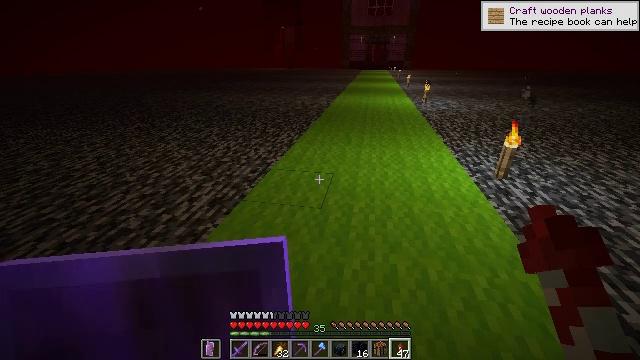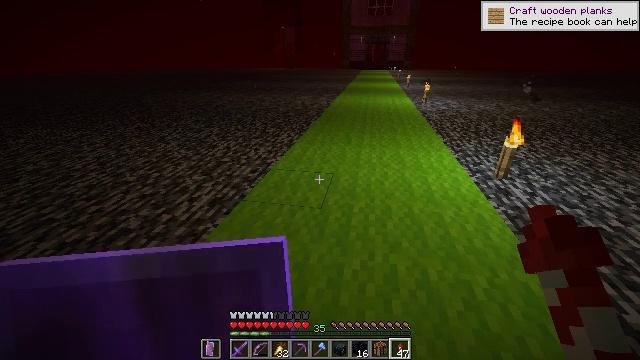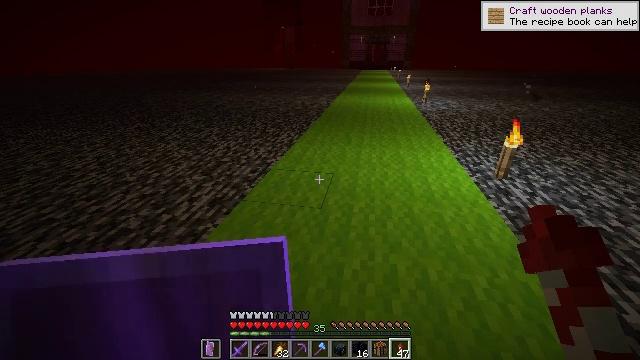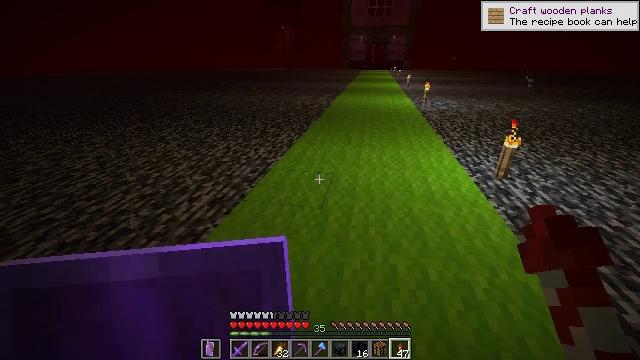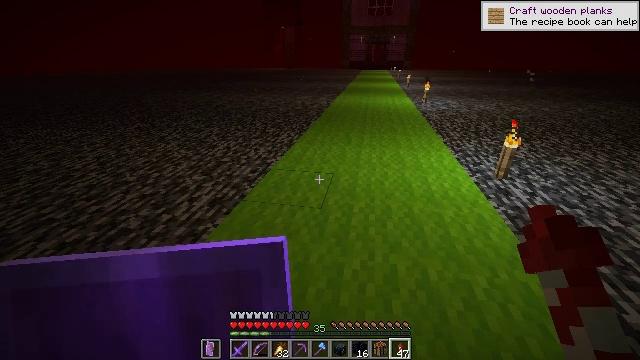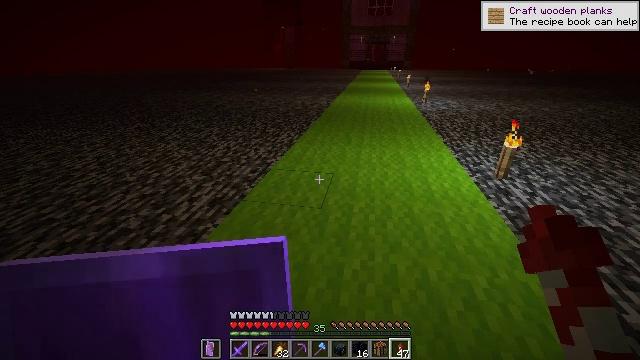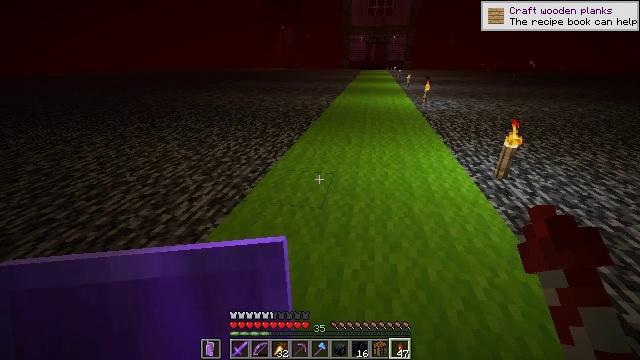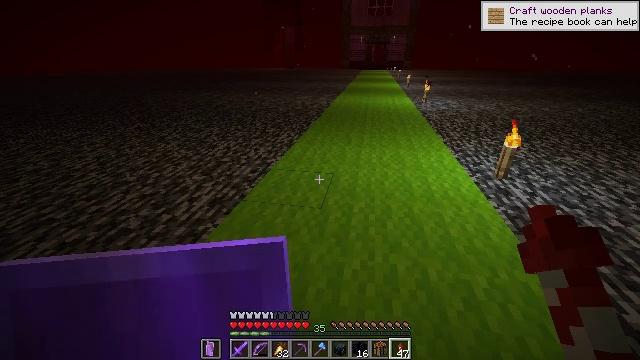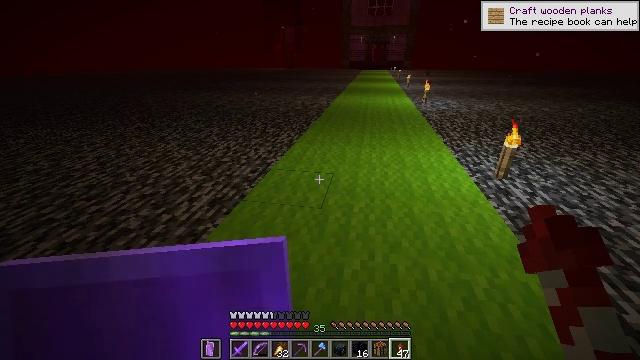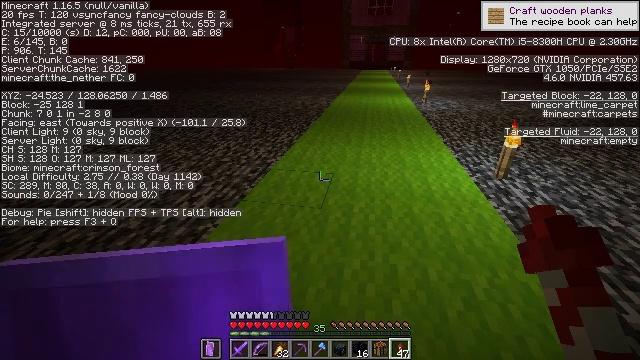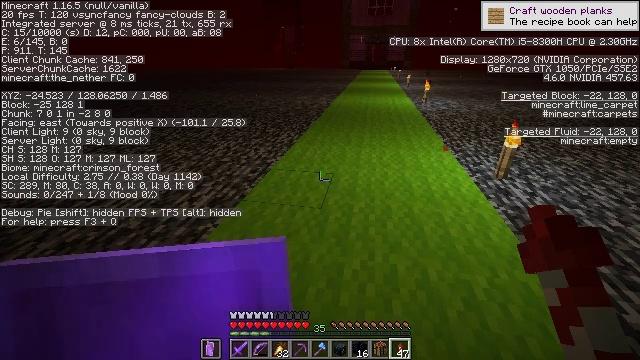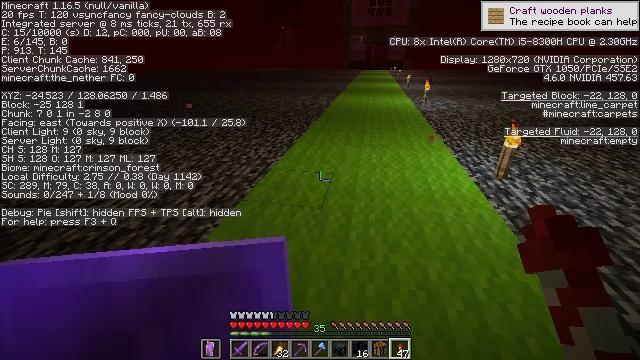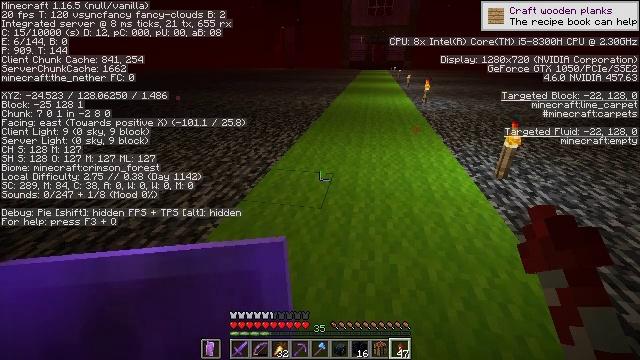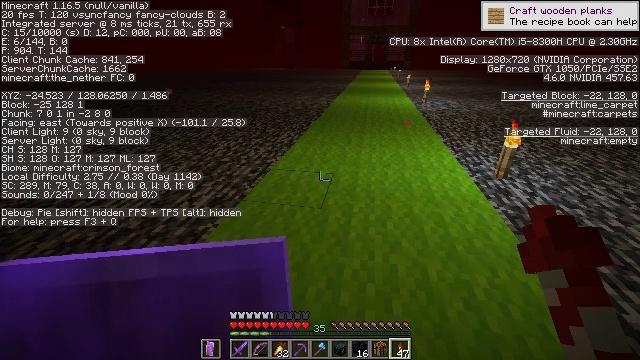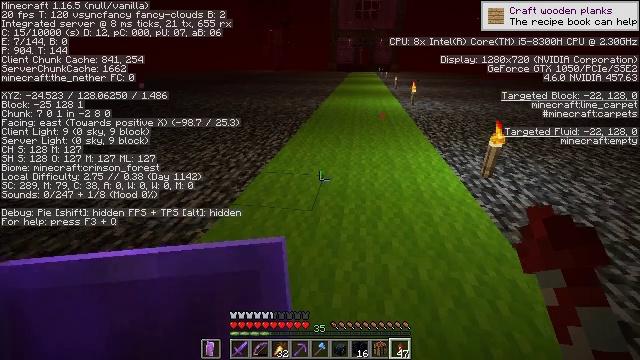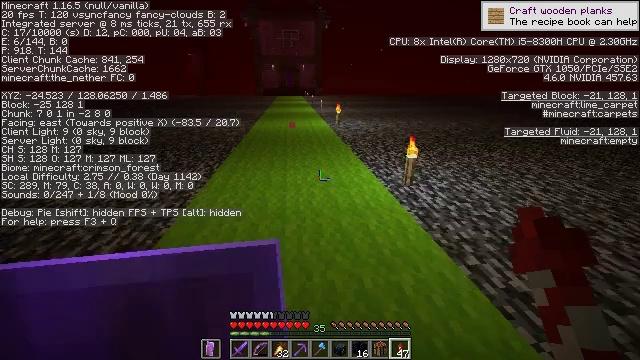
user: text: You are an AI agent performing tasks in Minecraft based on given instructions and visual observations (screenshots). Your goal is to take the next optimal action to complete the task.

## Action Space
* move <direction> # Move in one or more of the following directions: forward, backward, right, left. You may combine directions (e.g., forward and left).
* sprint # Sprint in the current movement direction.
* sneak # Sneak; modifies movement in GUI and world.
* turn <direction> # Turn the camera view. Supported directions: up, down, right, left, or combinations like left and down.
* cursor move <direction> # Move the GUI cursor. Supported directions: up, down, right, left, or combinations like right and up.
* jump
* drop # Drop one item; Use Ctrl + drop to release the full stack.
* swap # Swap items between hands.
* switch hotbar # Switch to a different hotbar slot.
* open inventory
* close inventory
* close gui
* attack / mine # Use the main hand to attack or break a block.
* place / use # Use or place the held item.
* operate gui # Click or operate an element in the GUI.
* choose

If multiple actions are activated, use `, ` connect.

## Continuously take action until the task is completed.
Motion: motion action
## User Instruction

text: Craft the light gray carpet with light gray wool.
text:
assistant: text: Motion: attack / mine
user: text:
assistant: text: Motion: attack / mine
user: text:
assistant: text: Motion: attack / mine
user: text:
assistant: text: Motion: attack / mine
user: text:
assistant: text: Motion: attack / mine
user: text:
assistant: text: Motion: attack / mine
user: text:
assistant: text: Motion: attack / mine
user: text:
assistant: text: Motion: attack / mine
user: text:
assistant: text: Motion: attack / mine
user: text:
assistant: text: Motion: attack / mine
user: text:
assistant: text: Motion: attack / mine
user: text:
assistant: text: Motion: attack / mine
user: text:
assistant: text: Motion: attack / mine
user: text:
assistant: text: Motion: turn right, attack / mine
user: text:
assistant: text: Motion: turn right and up, attack / mine
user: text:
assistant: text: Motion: turn right and up, attack / mine
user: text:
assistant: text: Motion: attack / mine
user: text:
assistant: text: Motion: attack / mine
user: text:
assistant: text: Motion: attack / mine
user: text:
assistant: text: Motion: attack / mine
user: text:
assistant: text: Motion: turn left, attack / mine
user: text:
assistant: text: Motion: turn left, attack / mine
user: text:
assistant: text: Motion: move forward, turn left, attack / mine
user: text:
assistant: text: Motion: move forward, turn left, attack / mine
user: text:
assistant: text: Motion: move forward, turn left, attack / mine
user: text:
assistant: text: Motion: move forward, attack / mine
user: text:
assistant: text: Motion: move forward, attack / mine
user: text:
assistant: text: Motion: move forward, attack / mine
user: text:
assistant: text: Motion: move forward, attack / mine
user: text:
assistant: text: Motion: move forward, attack / mine